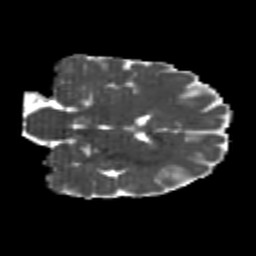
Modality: MD
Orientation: coronal
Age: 25
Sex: female
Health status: healthy
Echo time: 0.074 s